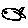
Label: fish